Interaction volume radius: 5 \u00c5
Interaction volume height: 35 \u00c5
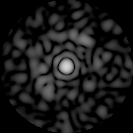
Disorder parameter: 0.8212